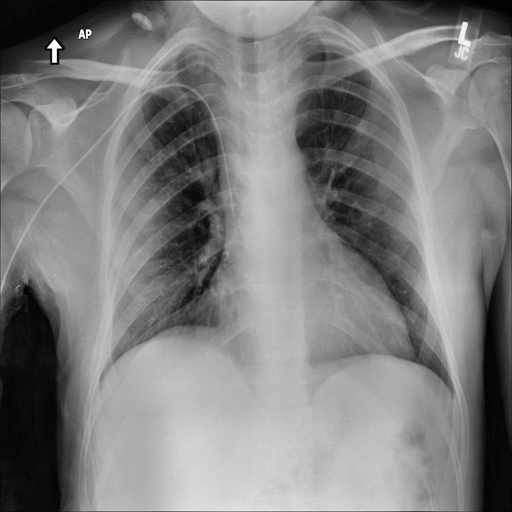
Finding: NORMAL